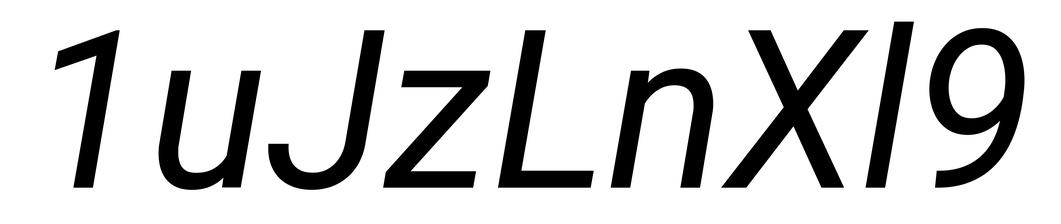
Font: Roboto-Italic_Italic